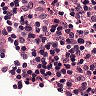
Metastatic tissue present: no